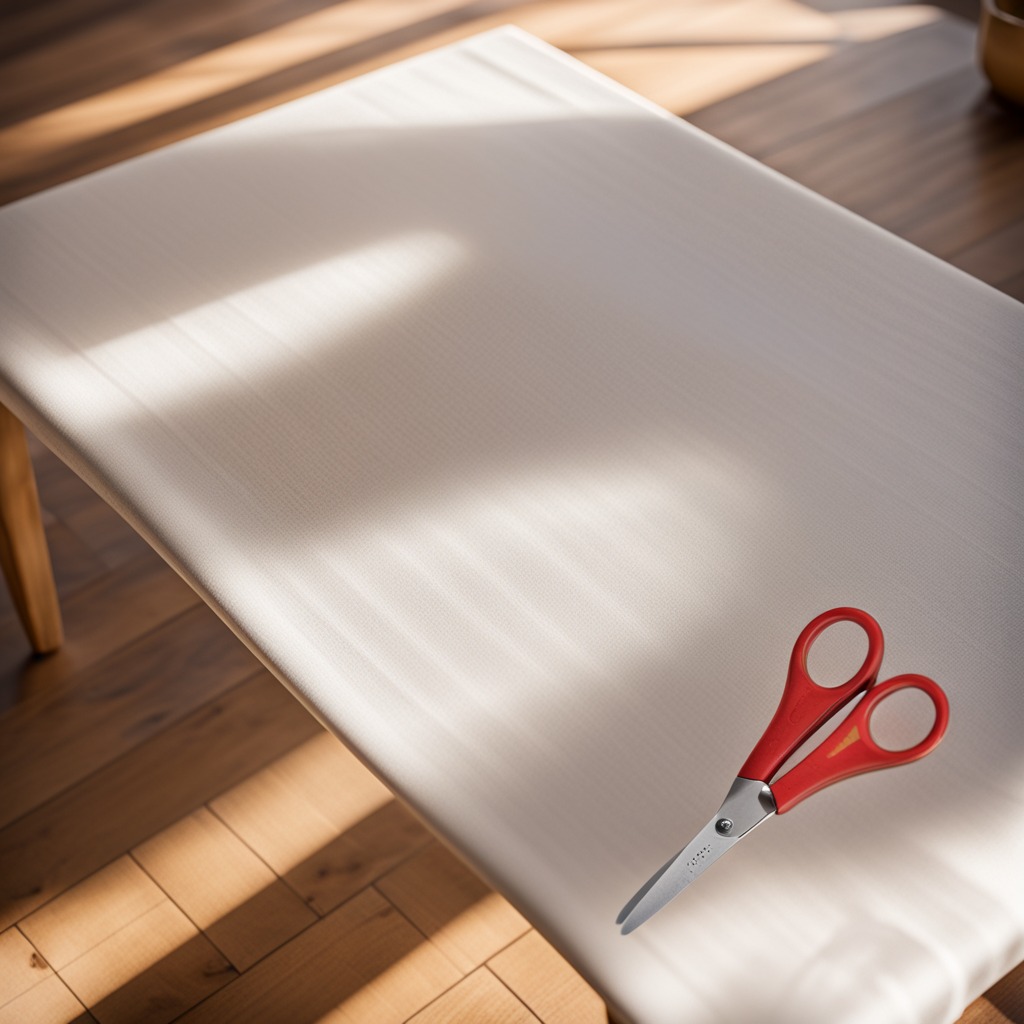
A scissor is lying on a wooden table in an outdoor workshop during daytime bright natural light soft shadows worn but beneath the cloth.